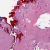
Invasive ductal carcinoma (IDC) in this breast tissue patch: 0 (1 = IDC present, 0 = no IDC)